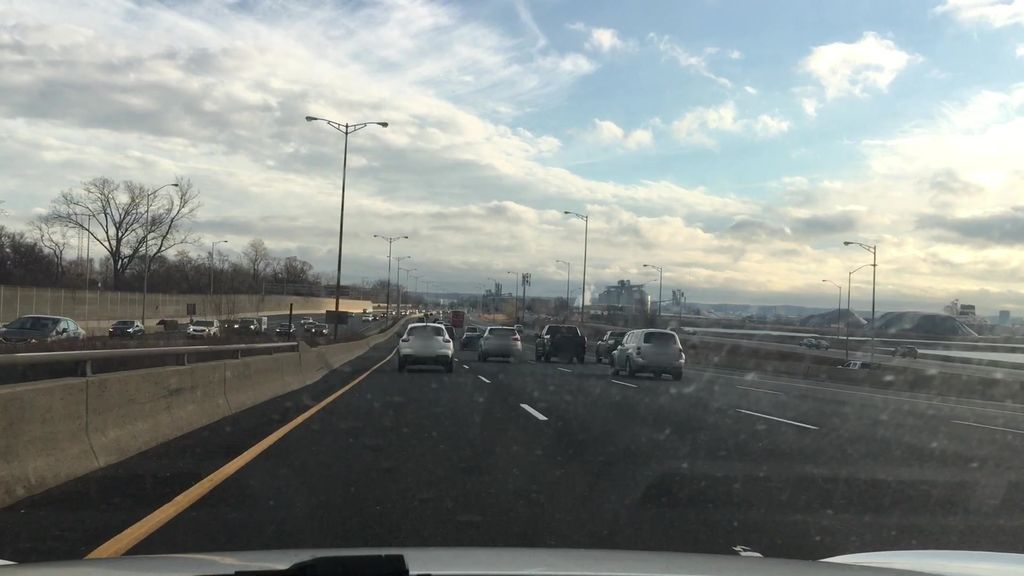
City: hamilton